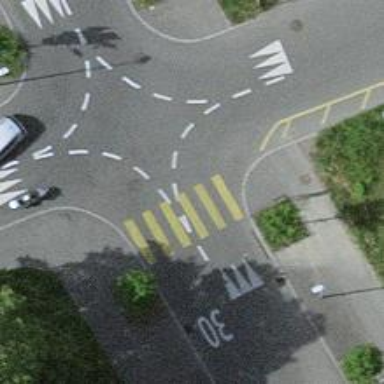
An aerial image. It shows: Marked crossing on the road.